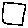
Label: square